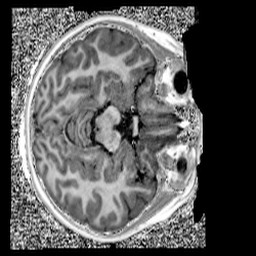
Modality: UNIT1
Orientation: axial
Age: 9
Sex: female
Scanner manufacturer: siemens
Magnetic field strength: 3 T
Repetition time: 4 s
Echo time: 0.00303 s